This grayscale texture is a bearing vibration snapshot reshaped row-by-row into a square image. What is the most likely bearing condition (normal, inner_race, outer_race, ball)?
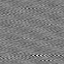
Answer: ball